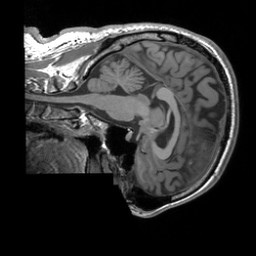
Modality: T1w
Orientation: sagittal
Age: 31
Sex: male
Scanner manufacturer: siemens
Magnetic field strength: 3 T
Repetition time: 1.9 s
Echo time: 0.00252 s